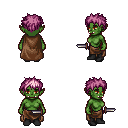
a pixel art fantasy rpg character, female body template, orc, green skin, brown cape, robe skirt, pink bedhead hairstyle, black shoes, dagger, four views (front, back, left, right), 2x2 character sprite sheet, small pixel art, hard edges, no anti-aliasing